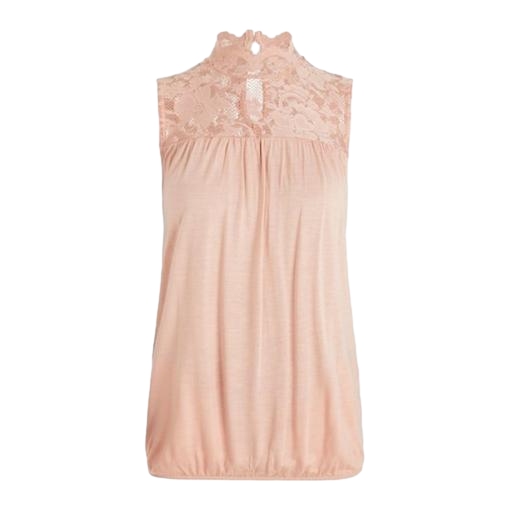
pink lace-accented top, pink lace mock neck top, lace yoke top, white background